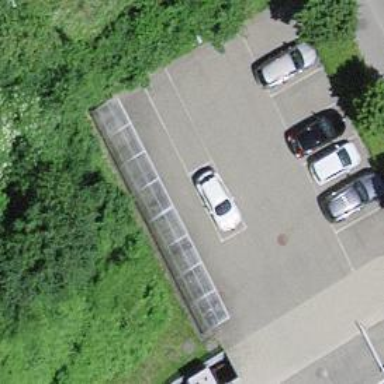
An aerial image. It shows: Shed designated as bicycle parking facility.